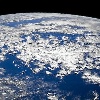
Label: cloud